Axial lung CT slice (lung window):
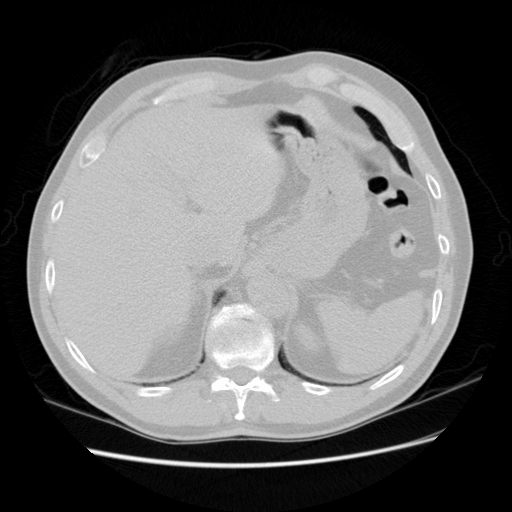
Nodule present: no